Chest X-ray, AP view. Patient: 30 years old, sex F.
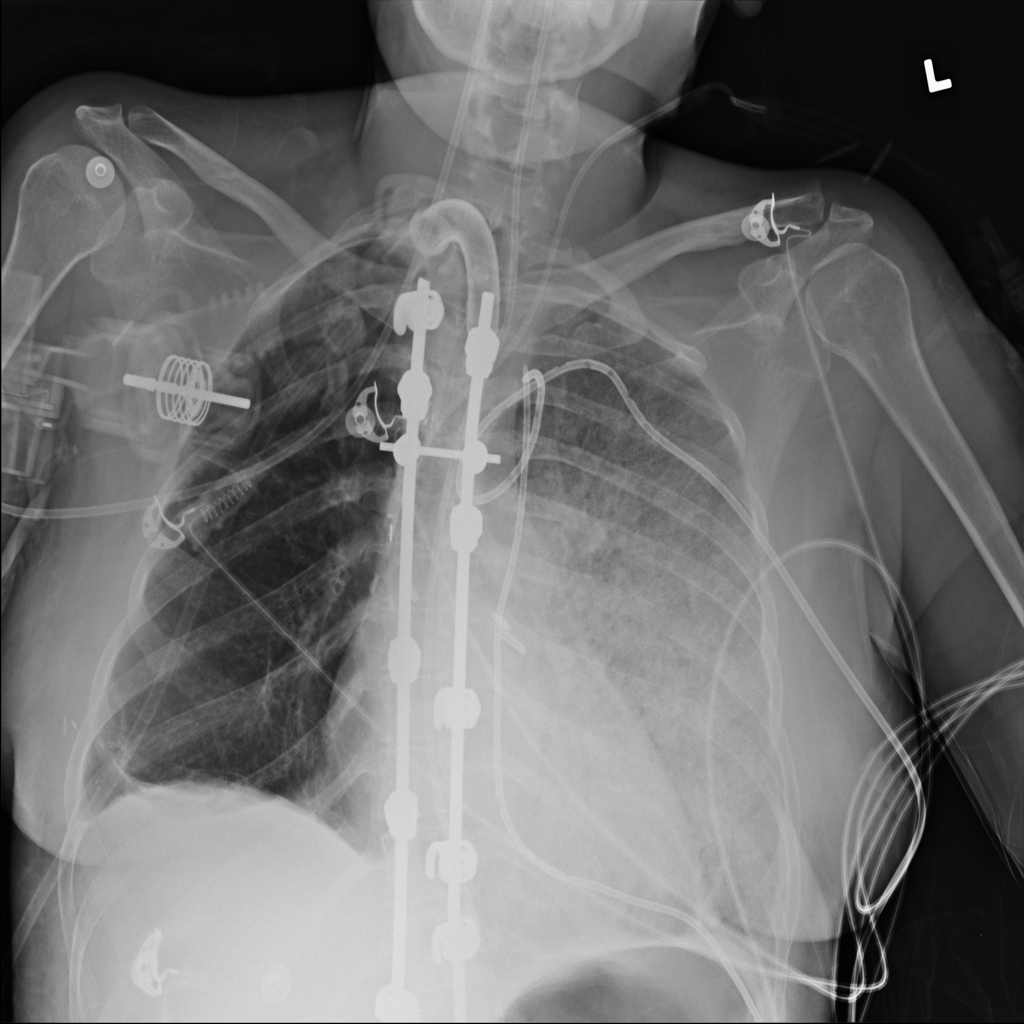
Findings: Infiltration, Pneumonia